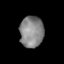
Tissue: prostate
Cell type: T cells
Senescence score: 0.2882
Nuclear area (px): 736
Mean DAPI intensity: 132.996